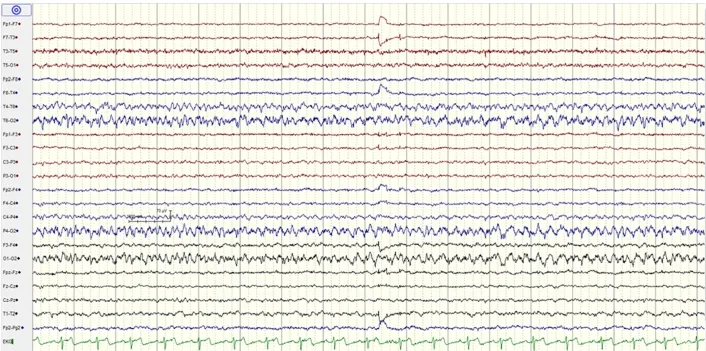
Stereotypical ictal EEG activity associated with non-lateralizing visual hallucinations with spatial distortion during long-term monitoring (time 04.06.30 PM, see Table 2). . Montage: average.
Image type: electrography (eeg)